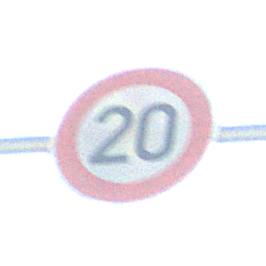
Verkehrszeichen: Geschwindigkeit20
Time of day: Midday
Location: Outdoor (Suburban)
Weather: Clear
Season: NotSpecified
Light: Natural